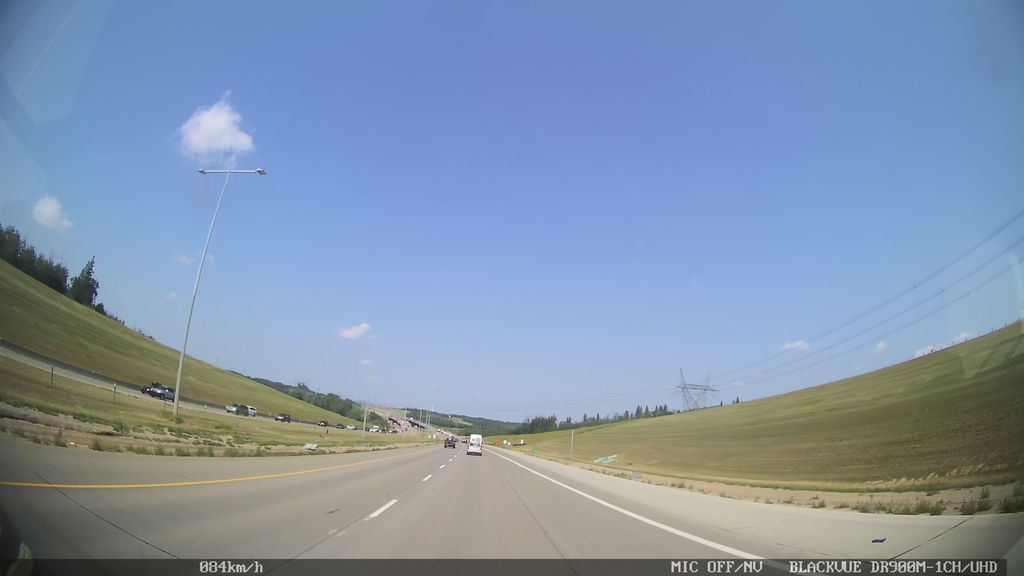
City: edmonton